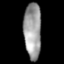
Tissue: lung
Cell type: Epithelial cells
Senescence score: 0.2295
Nuclear area (px): 959
Mean DAPI intensity: 155.918